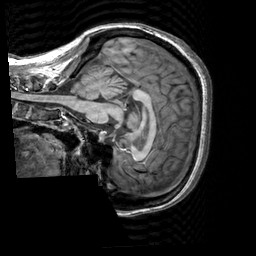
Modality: T1w
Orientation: sagittal
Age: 32
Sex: female
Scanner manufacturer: siemens
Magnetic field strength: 3 T
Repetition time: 2.3 s
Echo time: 0.00303 s